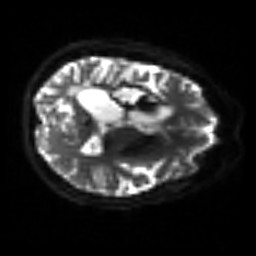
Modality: sbref
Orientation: axial
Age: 31
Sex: female
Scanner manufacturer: siemens
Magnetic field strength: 3 T
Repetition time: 3.2 s
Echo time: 0.081 s